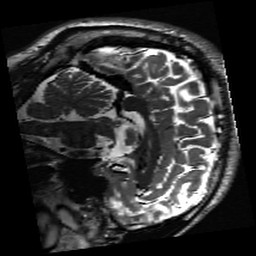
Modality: inplaneT2
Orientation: sagittal